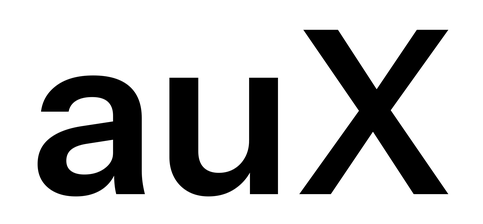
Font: InstrumentSans_SemiBold